Interaction volume radius: 5 \u00c5
Interaction volume height: 20 \u00c5
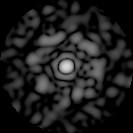
Disorder parameter: 0.8289